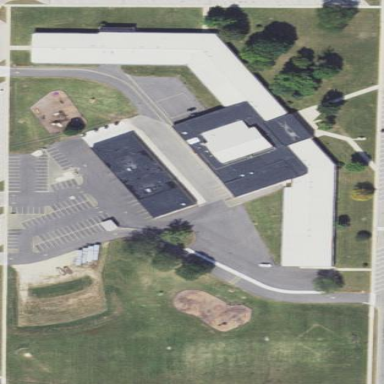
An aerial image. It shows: School.